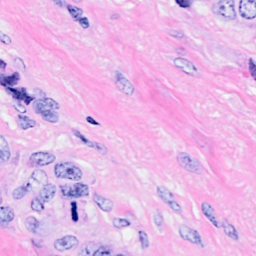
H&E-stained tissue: Breast